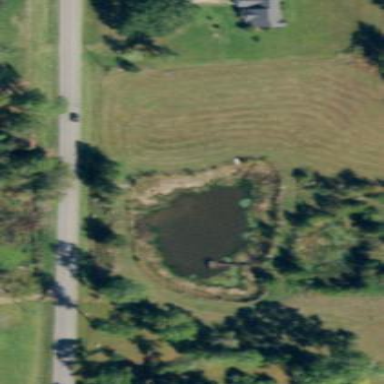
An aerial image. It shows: Pond surrounded by natural water.